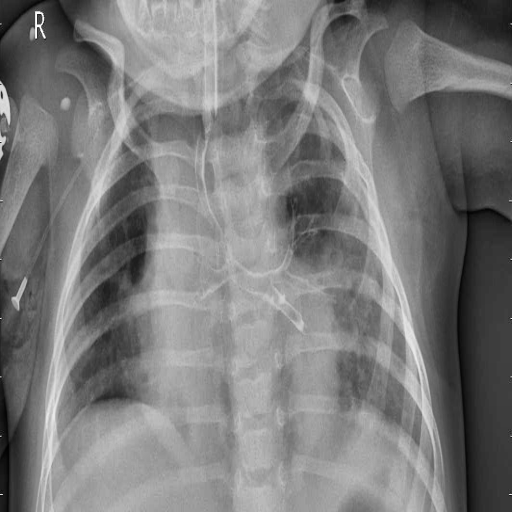
Finding: PNEUMONIA